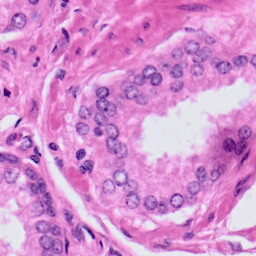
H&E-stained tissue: Prostate